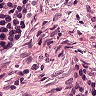
Metastatic tissue present: no